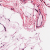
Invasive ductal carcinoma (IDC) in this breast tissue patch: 0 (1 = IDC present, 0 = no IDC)